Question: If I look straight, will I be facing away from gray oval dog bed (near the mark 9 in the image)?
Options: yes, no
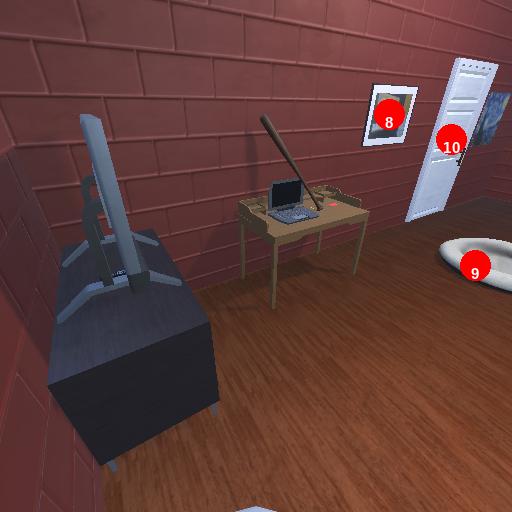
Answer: yes